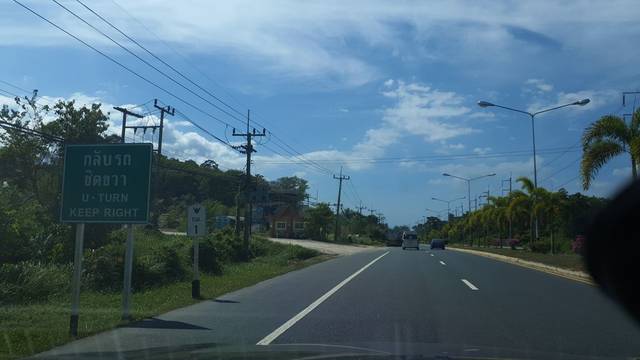
Region: Thailand
Coordinates: 8.09, 98.33